Question: I am trying to draw an L shaped polygon using OpenGL in C. According to me this code should do it but instead it doesn't give me the expected result. The shape I am trying to draw is something similar to below. The point where the error occurs is at point 2 in function polygon1.
Is there some mistake that I seem to be making here or is it a bug in OpenGL. The pic shown below is the error-red output and the diagram drawn below that, is the expected output from the code.

'''
----
| |
| |
--- |
| |
------
'''
---
'''
void polygon1(float x,float y)
{
glColor3f(0,1,0);
glBegin(GL_POLYGON);
glVertex2f(x,y);
glVertex2f(x,y+25);
glVertex2f(x+25,y+25);
glVertex2f(x+25,y+75);
glVertex2f(x+50,y+75);
glVertex2f(x+50,y);
glEnd();
glFlush();
}
void mydisplay()
{
polygon1(200.0,25.0);
}
void main(int argc,char **argv)
{
glutInit(&argc,argv);
glutInitDisplayMode(GLUT_SINGLE | GLUT_RGBA);
glutInitWindowSize(400,400);
glutInitWindowPosition(540,320);
glutCreateWindow("my first attempt");
glClearColor(0.0f,0.0f,0.0,0.0f);
glClear(GL_COLOR_BUFFER_BIT);
glutDisplayFunc(mydisplay);
gluOrtho2D(0.0,400.0,0.0,400.0);
glutMainLoop();
}
'''
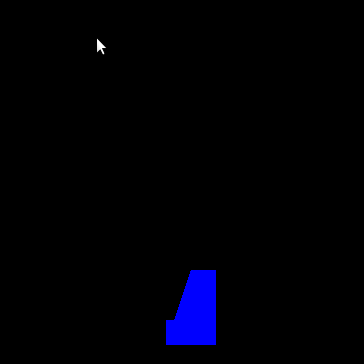
Answer: As Drew Hall pointed out in a previous answer, GL_POLYGON cannot draw concave polygons. You can draw this shape with single triangle fan, though. Try this:
'''
glBegin(GL_TRIANGLE_FAN);
glVertex2f(x+25,y+25);
glVertex2f(x,y+25);
glVertex2f(x,y);
glVertex2f(x+50,y);
glVertex2f(x+50,y+75);
glVertex2f(x+25,y+75);
glEnd();
'''